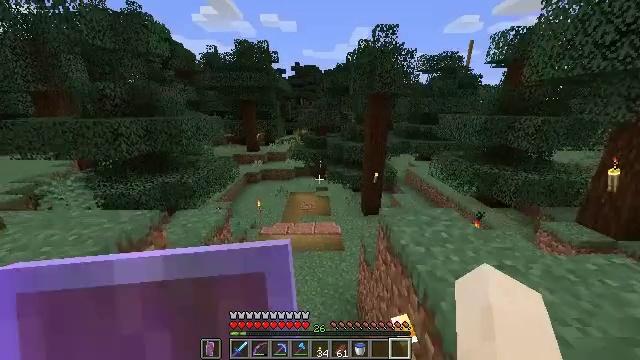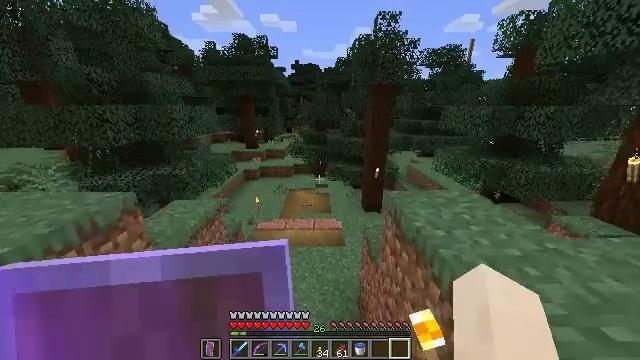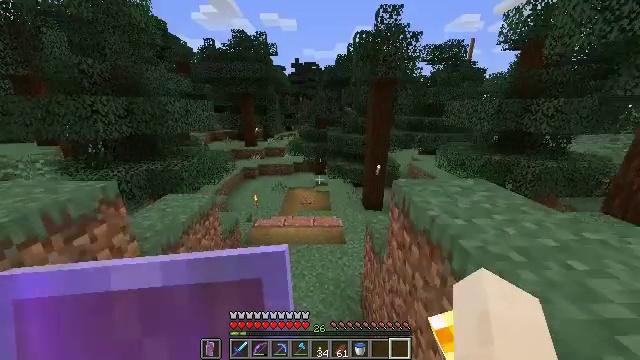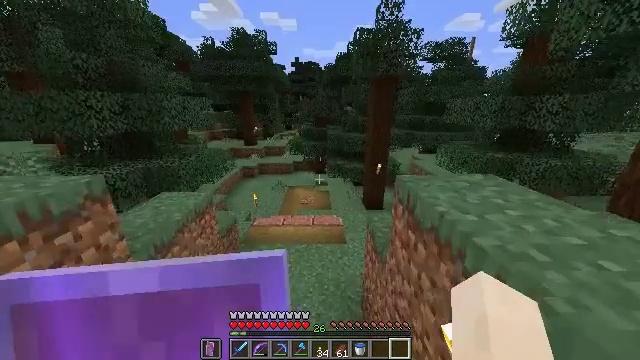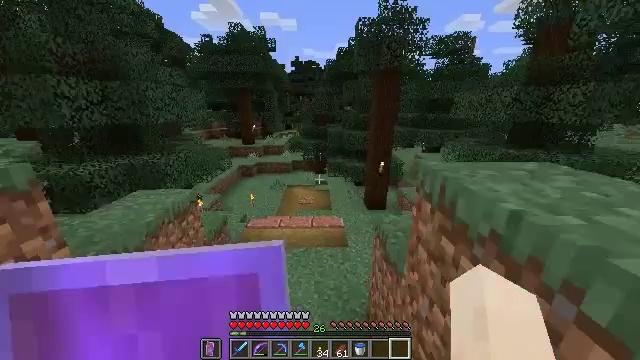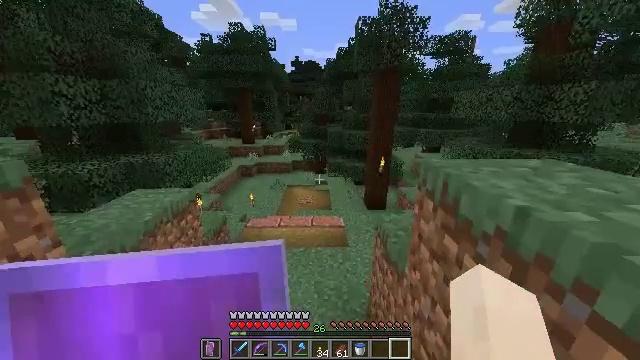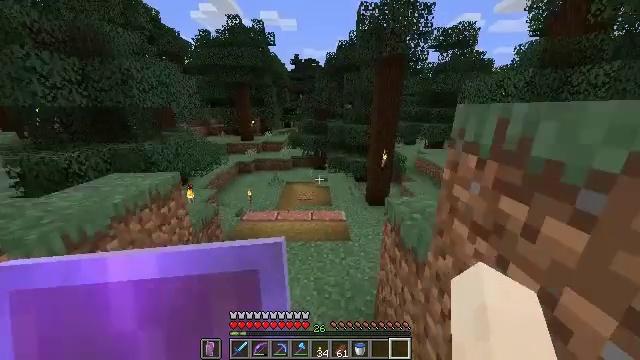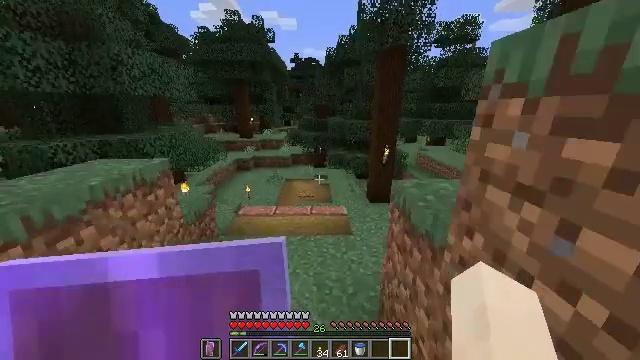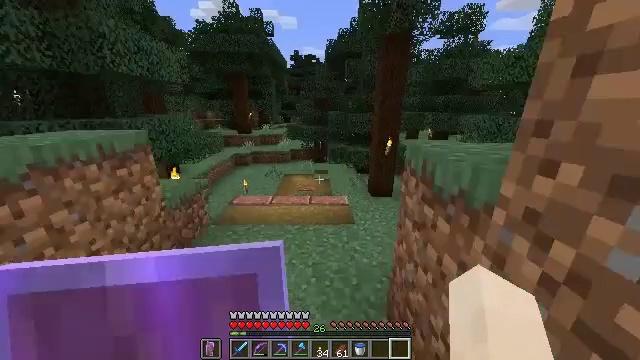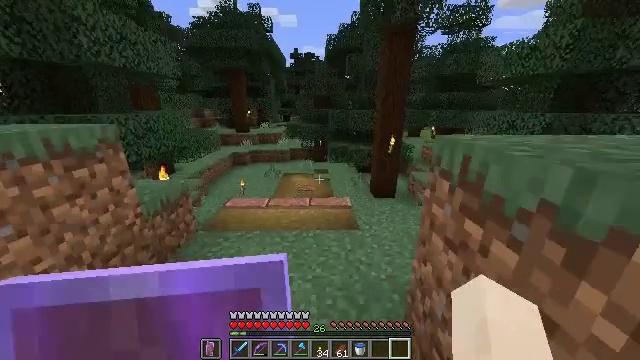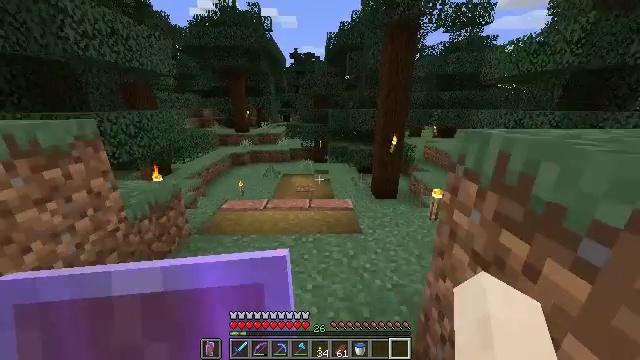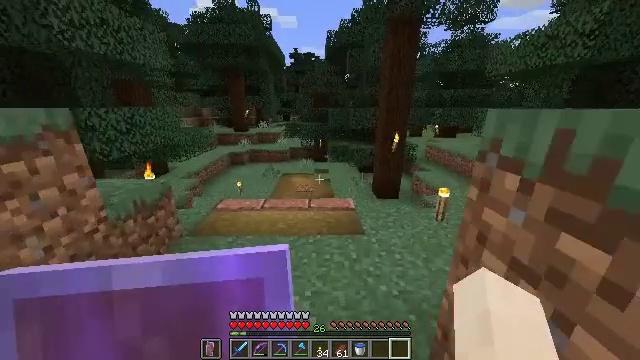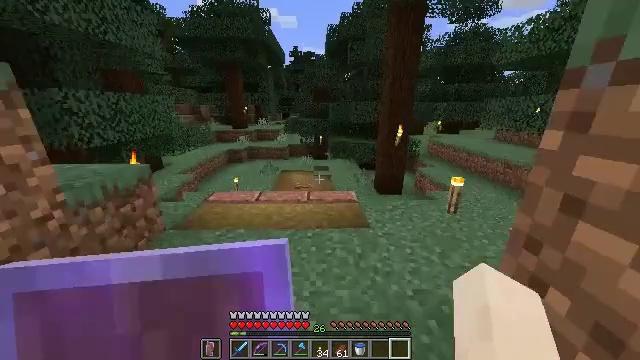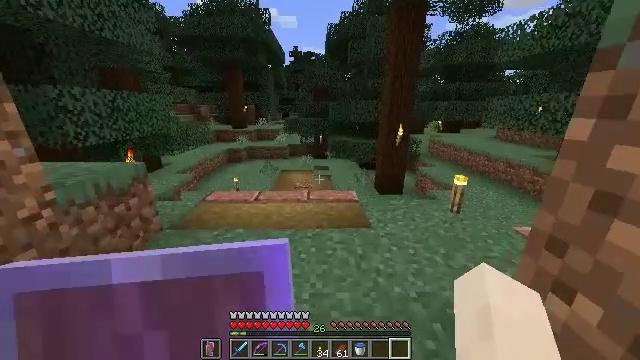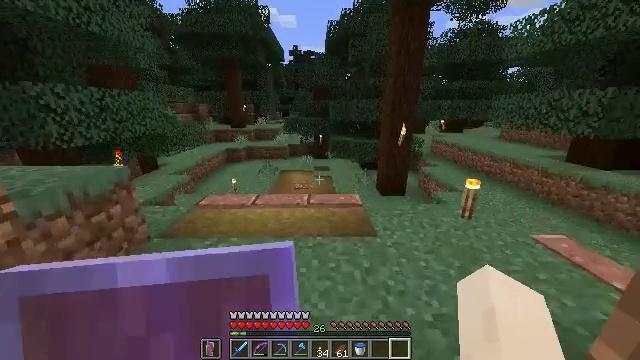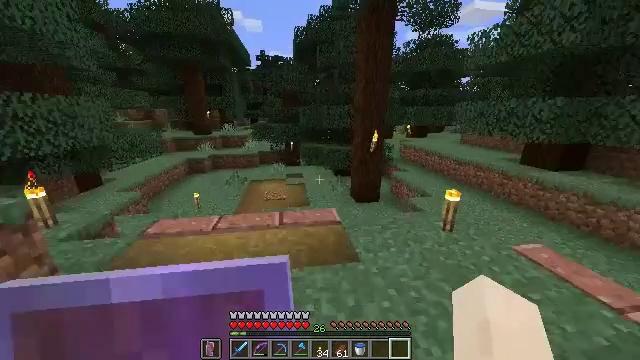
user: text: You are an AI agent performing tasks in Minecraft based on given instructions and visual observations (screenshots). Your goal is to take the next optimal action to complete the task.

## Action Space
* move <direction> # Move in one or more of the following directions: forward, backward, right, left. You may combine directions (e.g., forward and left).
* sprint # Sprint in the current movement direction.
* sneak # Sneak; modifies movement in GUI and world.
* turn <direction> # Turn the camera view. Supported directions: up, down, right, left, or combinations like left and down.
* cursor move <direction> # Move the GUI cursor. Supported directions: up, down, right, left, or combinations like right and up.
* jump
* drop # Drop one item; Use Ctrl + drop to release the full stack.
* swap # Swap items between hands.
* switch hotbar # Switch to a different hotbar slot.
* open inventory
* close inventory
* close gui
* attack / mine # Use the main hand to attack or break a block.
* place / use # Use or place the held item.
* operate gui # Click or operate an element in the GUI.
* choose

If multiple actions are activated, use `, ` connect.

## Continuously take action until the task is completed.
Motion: motion action
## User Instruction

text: Harvest grass block to clear the area.
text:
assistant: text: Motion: move forward
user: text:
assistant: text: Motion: move forward
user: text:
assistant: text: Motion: move forward
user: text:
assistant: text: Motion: move forward
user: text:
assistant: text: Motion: move forward
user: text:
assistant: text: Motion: move forward
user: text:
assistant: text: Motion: move forward
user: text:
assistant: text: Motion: move forward
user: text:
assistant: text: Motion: move forward
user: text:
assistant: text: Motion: move forward
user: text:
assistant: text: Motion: move forward
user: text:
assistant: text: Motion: move forward
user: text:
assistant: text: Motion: move forward
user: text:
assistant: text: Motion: move forward
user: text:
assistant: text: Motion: move forward, turn right and up
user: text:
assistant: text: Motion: move forward, turn right and up
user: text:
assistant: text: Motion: move forward, turn right and up
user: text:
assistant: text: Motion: move forward, sprint, turn right
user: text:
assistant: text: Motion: move forward, sprint
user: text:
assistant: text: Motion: move forward
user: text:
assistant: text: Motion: move forward
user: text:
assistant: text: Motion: move forward
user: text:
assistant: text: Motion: move forward
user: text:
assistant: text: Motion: move forward
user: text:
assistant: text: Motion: move forward
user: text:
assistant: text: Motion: move forward, turn right and up
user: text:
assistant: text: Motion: move forward, turn right and up
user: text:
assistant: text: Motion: move forward
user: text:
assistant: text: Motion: move forward, turn left and down
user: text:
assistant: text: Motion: move forward, turn left and down